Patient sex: M
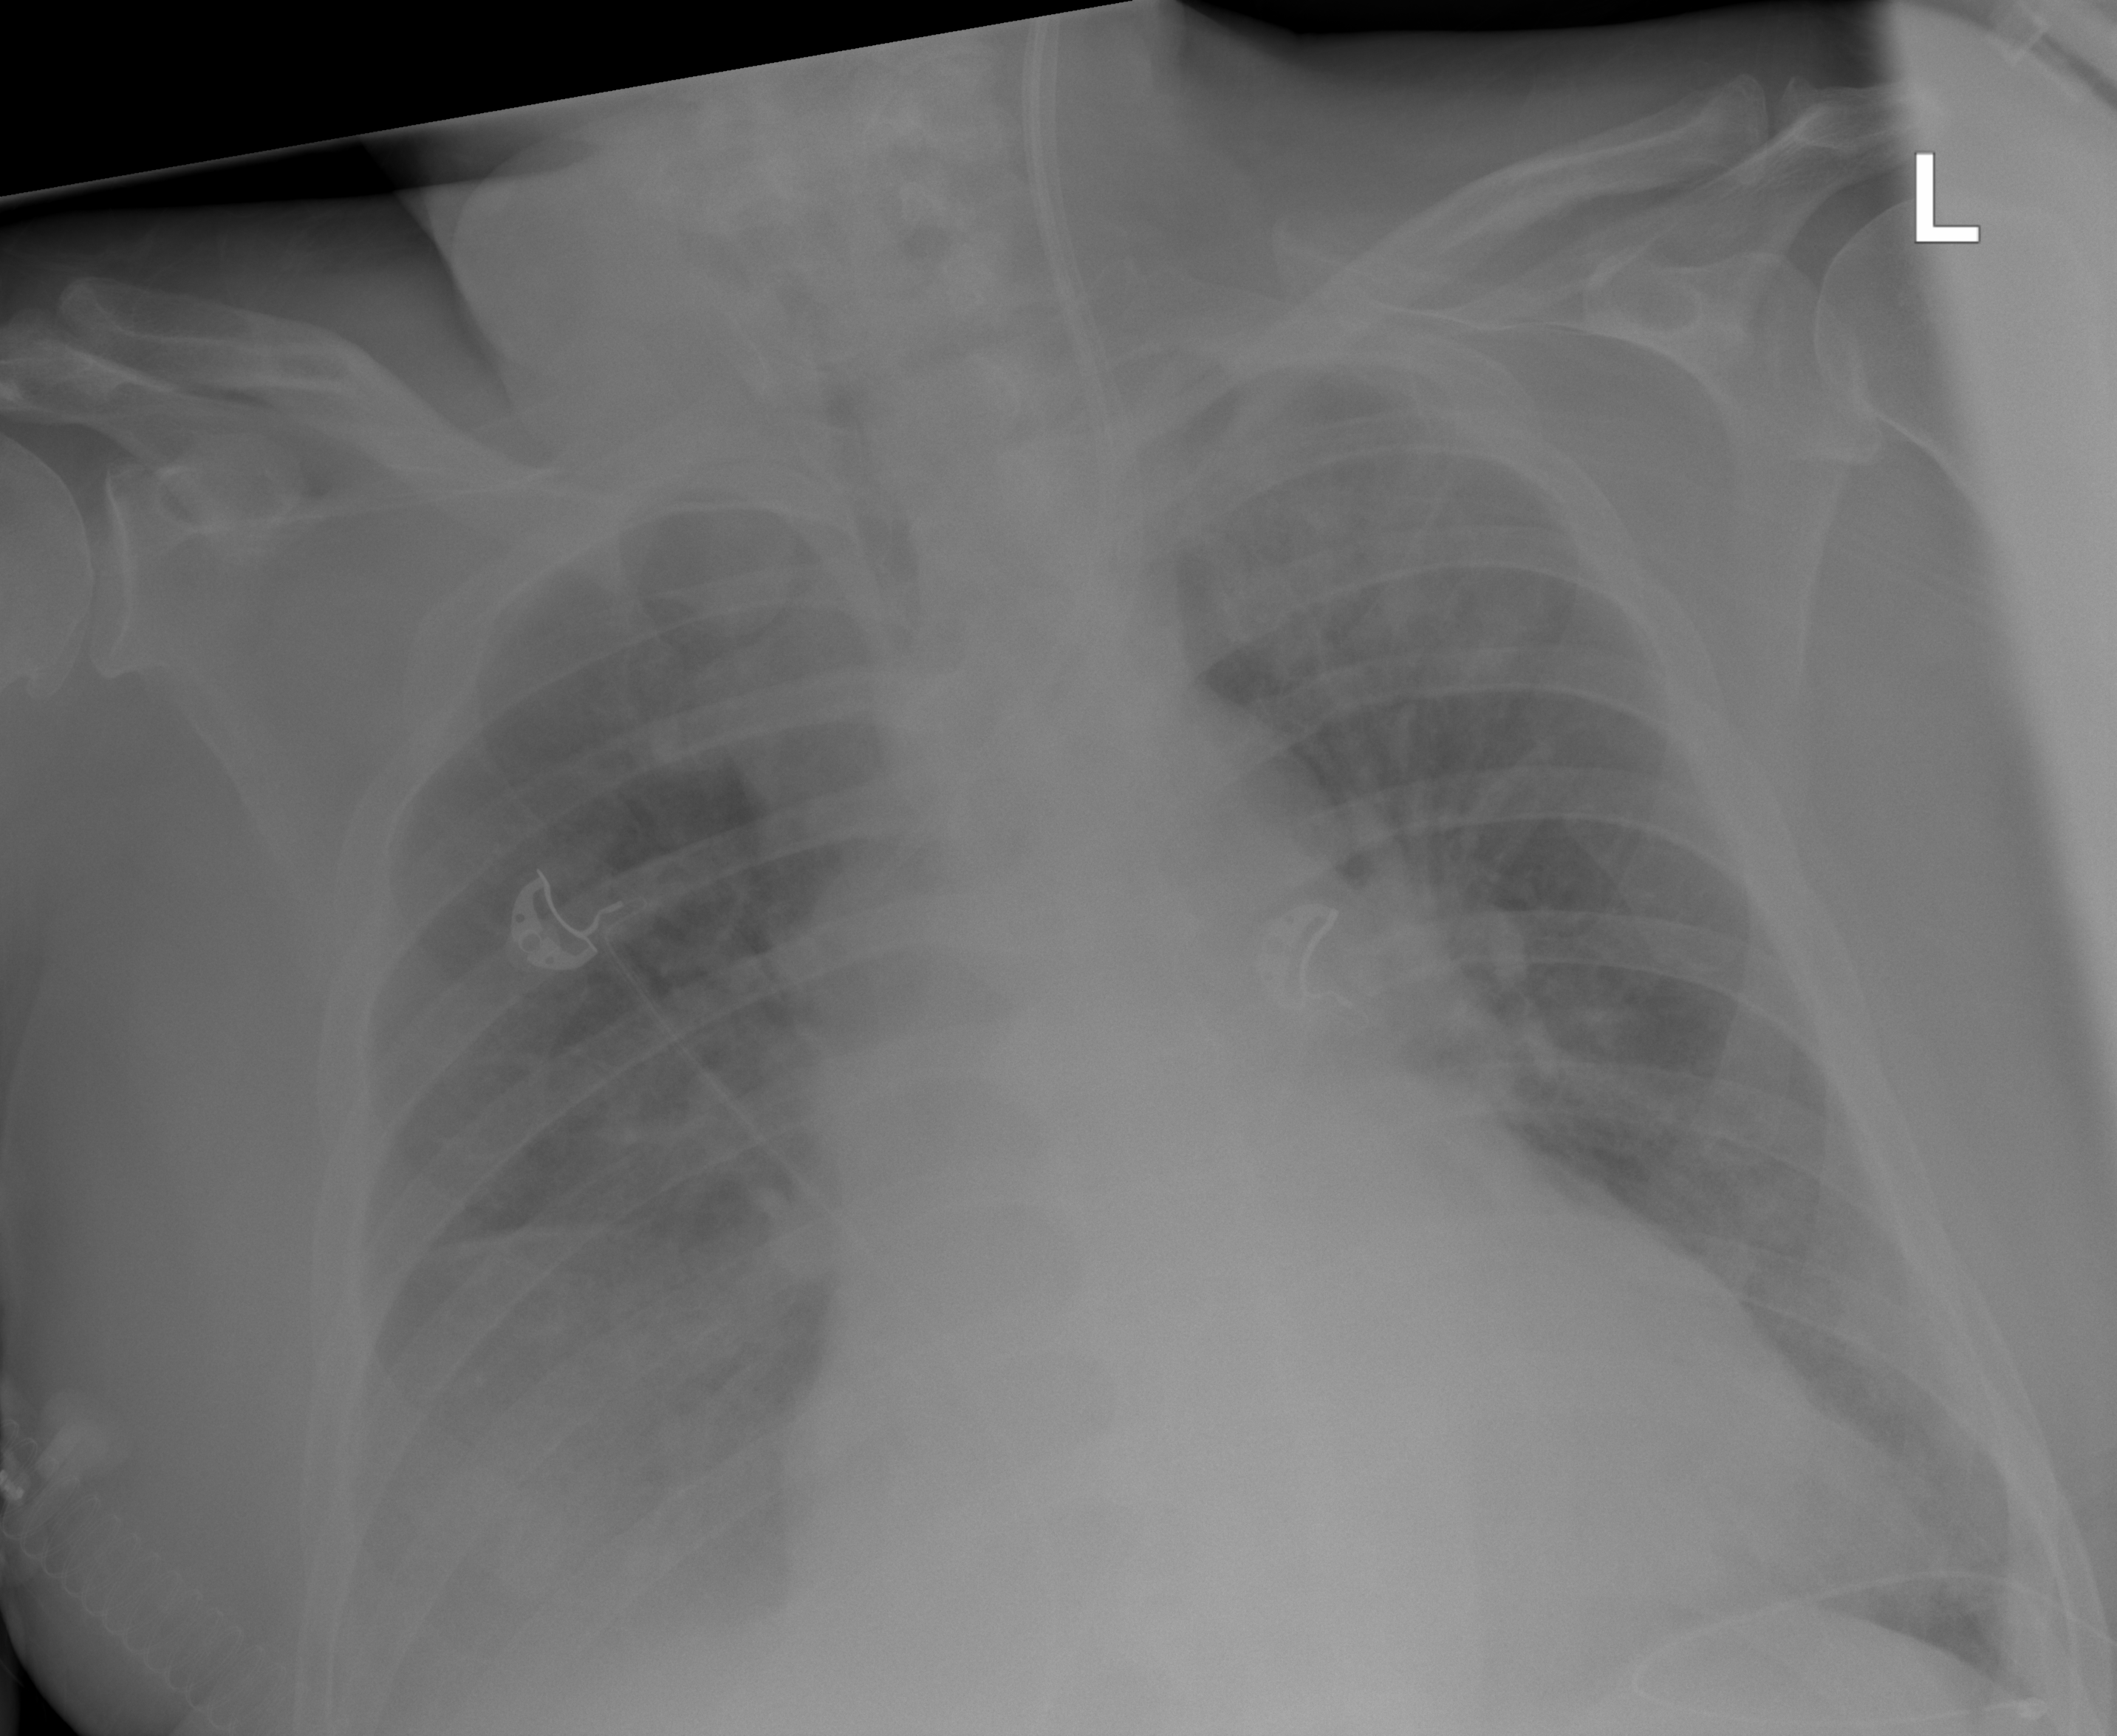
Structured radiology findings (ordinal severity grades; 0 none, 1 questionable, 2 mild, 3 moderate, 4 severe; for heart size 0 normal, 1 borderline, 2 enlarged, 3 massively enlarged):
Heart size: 2
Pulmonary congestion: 2
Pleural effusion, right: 0
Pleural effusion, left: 0
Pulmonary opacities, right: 2
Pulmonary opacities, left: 2
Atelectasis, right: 3
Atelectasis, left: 2